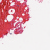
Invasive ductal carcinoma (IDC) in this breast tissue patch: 0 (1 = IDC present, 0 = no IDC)